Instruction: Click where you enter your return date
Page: home
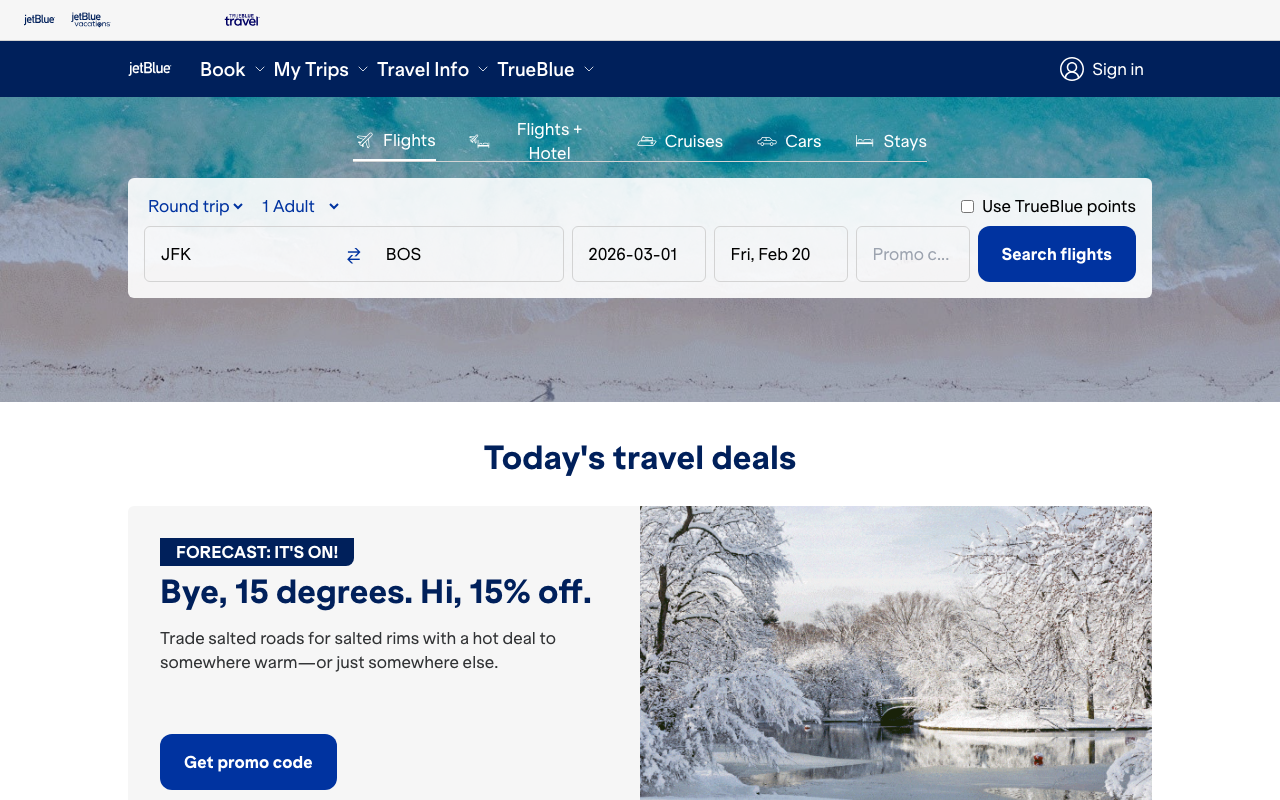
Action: click